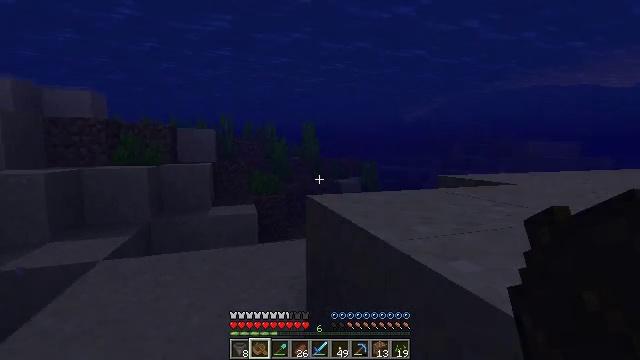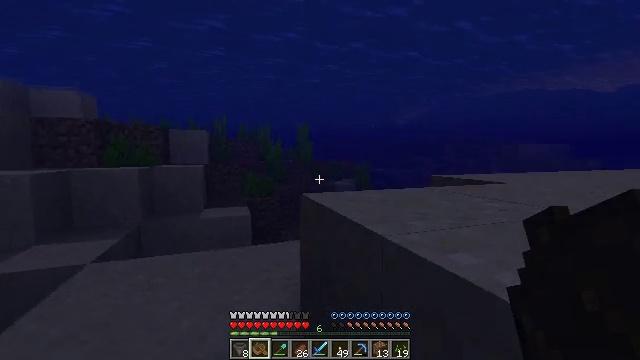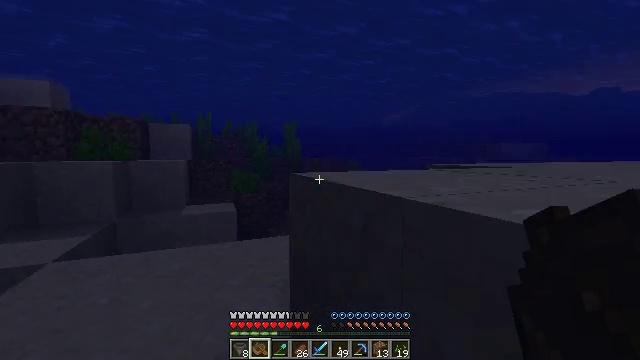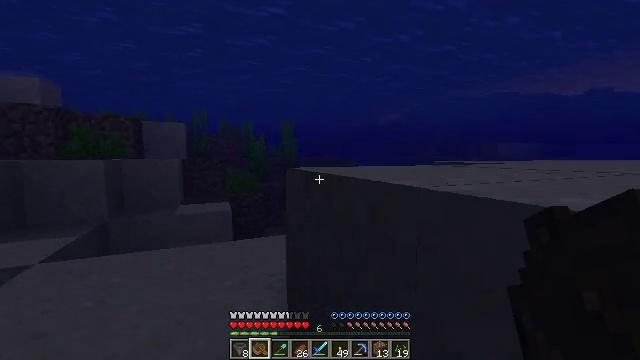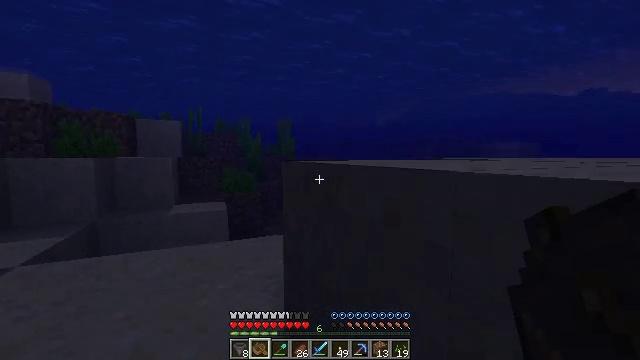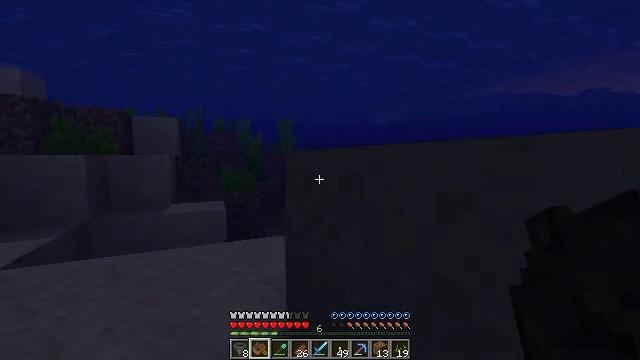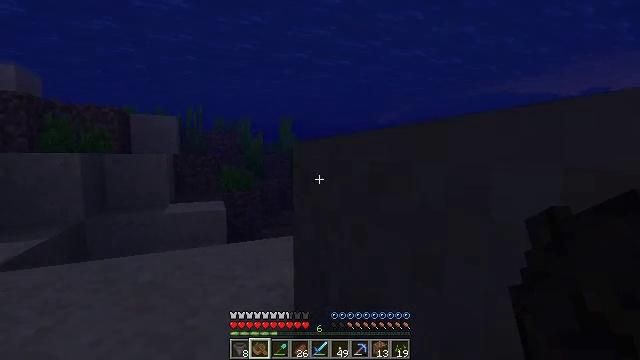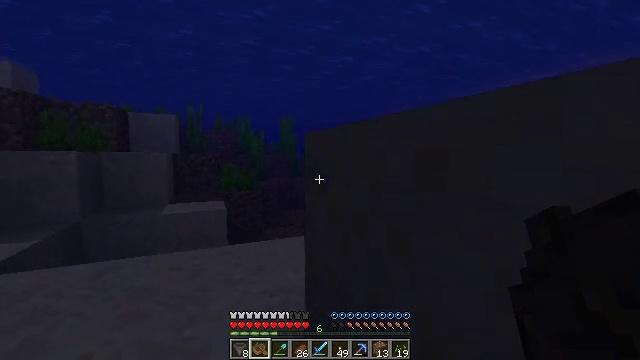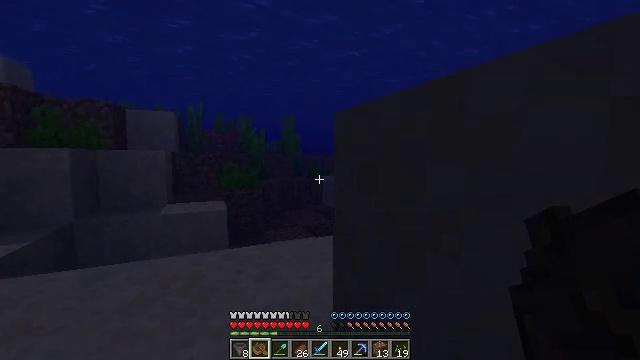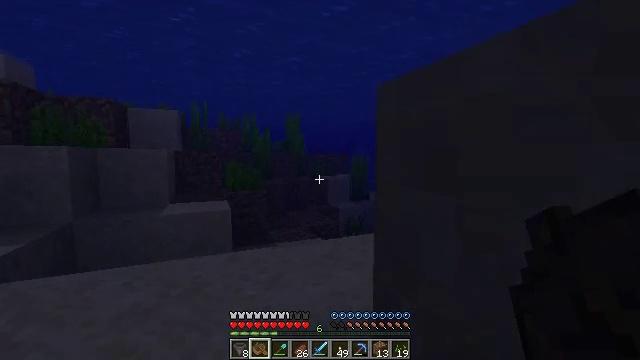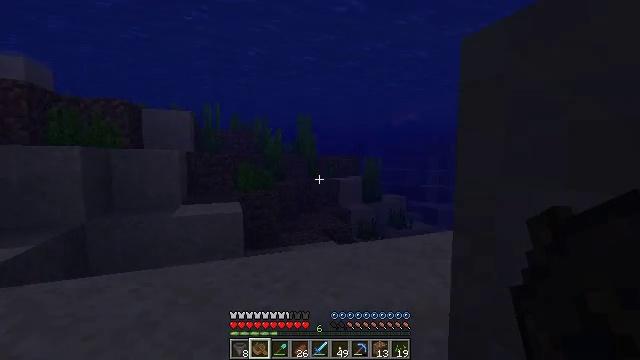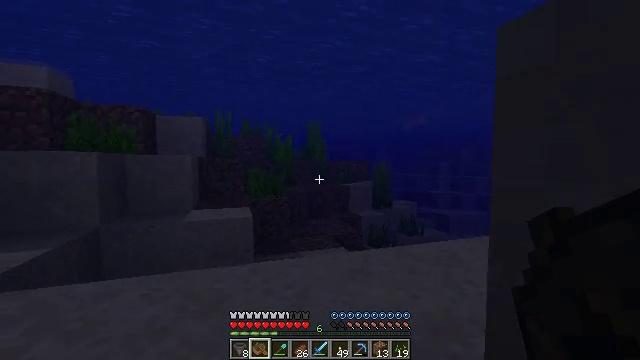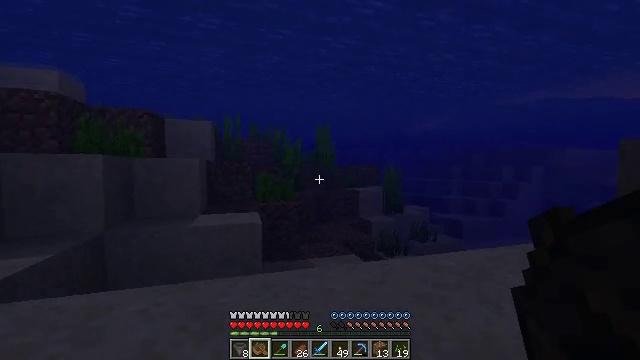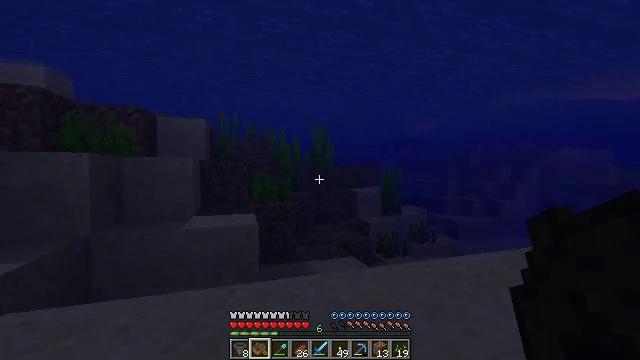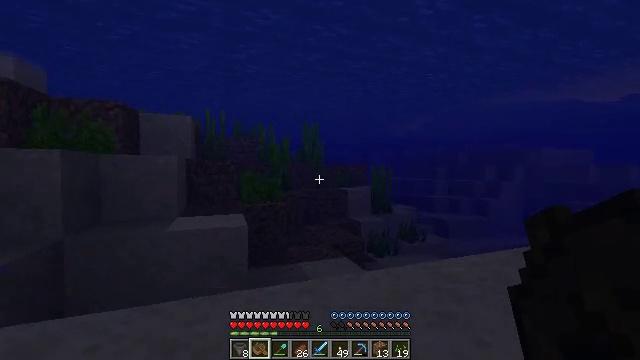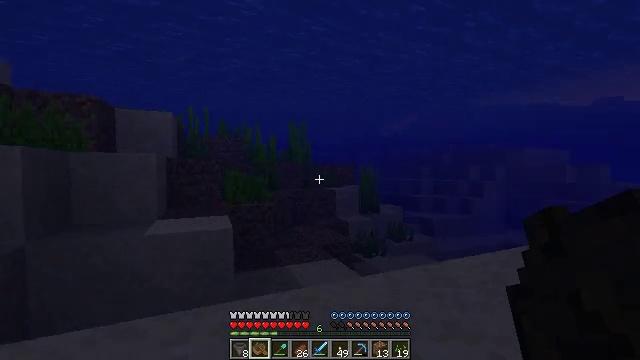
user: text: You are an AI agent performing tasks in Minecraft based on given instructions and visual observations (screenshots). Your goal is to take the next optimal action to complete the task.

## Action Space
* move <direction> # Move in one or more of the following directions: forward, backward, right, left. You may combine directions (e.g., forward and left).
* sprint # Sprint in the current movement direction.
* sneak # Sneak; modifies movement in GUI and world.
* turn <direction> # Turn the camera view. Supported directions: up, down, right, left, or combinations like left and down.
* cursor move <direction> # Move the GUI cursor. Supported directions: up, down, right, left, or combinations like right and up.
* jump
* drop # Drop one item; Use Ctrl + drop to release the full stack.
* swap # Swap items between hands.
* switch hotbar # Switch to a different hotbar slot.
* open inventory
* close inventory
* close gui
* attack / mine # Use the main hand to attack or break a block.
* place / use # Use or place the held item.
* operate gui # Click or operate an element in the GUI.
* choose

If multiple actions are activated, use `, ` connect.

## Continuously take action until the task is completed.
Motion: motion action
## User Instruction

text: Gather cactus by attacking it.
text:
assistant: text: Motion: move forward, turn right
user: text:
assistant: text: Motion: move forward, turn right
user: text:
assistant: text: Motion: move forward
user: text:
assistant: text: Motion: move forward
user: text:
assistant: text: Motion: move forward
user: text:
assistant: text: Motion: move forward
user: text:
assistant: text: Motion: move forward
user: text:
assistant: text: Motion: move forward
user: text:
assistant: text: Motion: move forward
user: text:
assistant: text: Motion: move forward, turn left
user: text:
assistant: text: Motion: move forward, turn left and up
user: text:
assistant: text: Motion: move forward, turn left and up
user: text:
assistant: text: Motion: move forward
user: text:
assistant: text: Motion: move forward, turn right
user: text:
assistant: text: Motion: move forward, turn right
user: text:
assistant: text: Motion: move forward, turn right
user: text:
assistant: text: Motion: move forward, turn right and up
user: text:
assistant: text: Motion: move forward, turn right
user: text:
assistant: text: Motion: move forward
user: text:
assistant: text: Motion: move forward
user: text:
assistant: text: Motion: move forward
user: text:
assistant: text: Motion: move forward
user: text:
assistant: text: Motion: move forward
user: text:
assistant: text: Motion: move forward
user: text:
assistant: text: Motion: move forward
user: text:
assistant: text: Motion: move forward
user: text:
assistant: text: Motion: move forward
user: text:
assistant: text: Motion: move forward, sprint
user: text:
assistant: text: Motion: move forward, sprint
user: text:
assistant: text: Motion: move forward, sprint